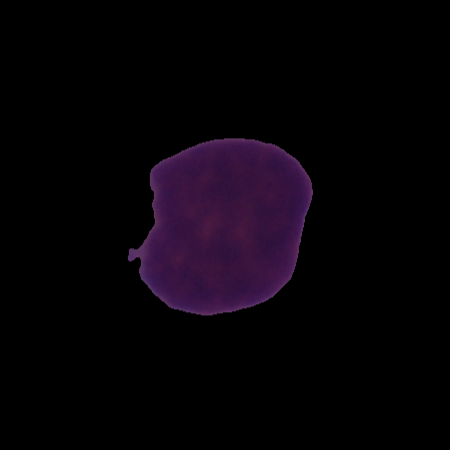
Label: cancer